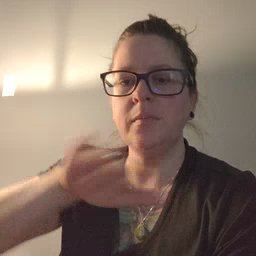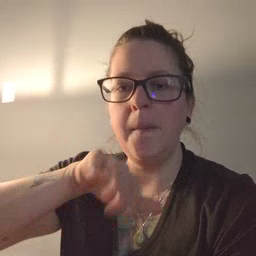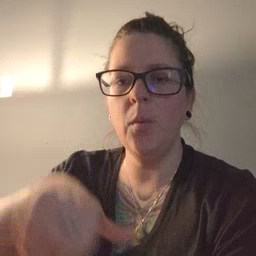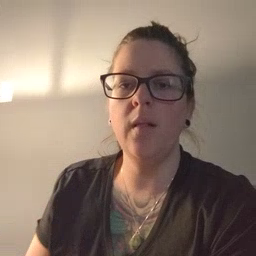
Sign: pool